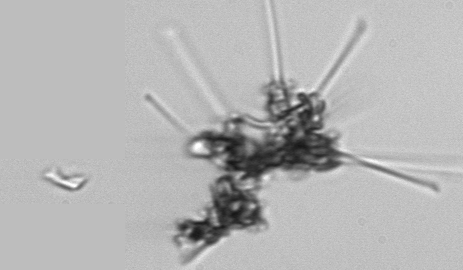
Label: Asterionellopsis_glacialis